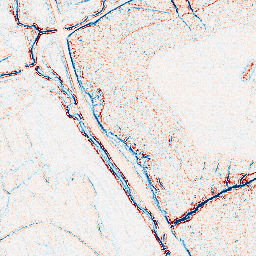
Category: edge_preserving
Decomposition family: bilateral
Decomposition parameters: d: 5
sigma_color: 25
sigma_space: 75
Upsampling method: sinc_hamming
Upsampling parameters: scale: 8
kernel_size: 16
Upsampling scale: 8